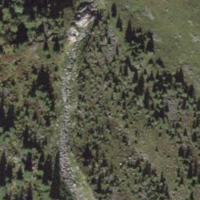
EUNIS habitat code: 23
Species observed at this site:
Colias croceus